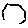
Label: hexagon